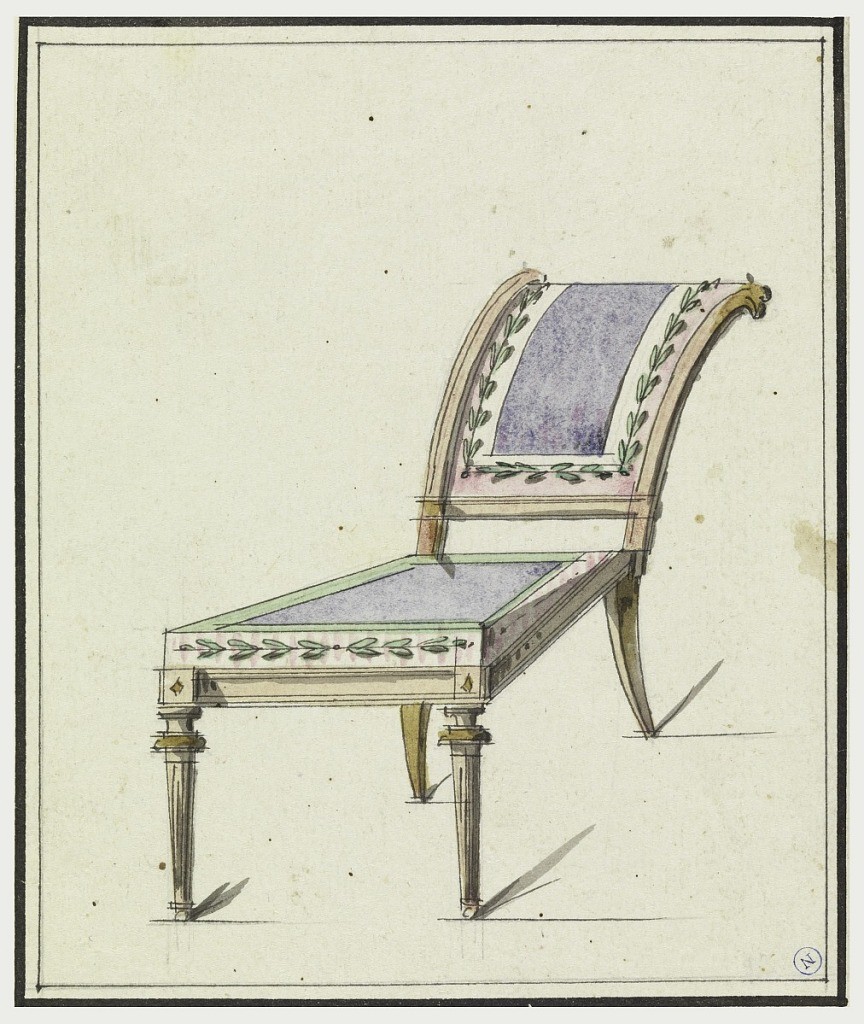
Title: Design for a Chair
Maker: Jean Démosthène Dugourc, French, 1749–1825
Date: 1790
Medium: Brush and watercolor, grey wash, pen and black ink on white laid paper
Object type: Drawing
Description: Side chair, elongated seat upholstered in purple, bordered with leaf motifs on pink and white stripe. Sloped back, suggesting a reclining chair, upholstered to match the seat.